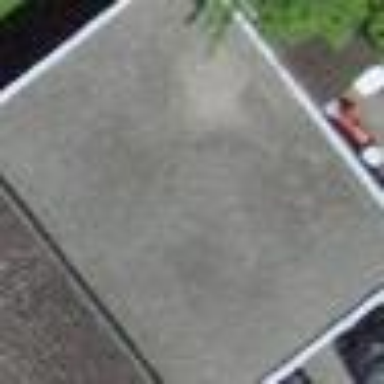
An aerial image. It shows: Flat-roofed garage.